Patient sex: M
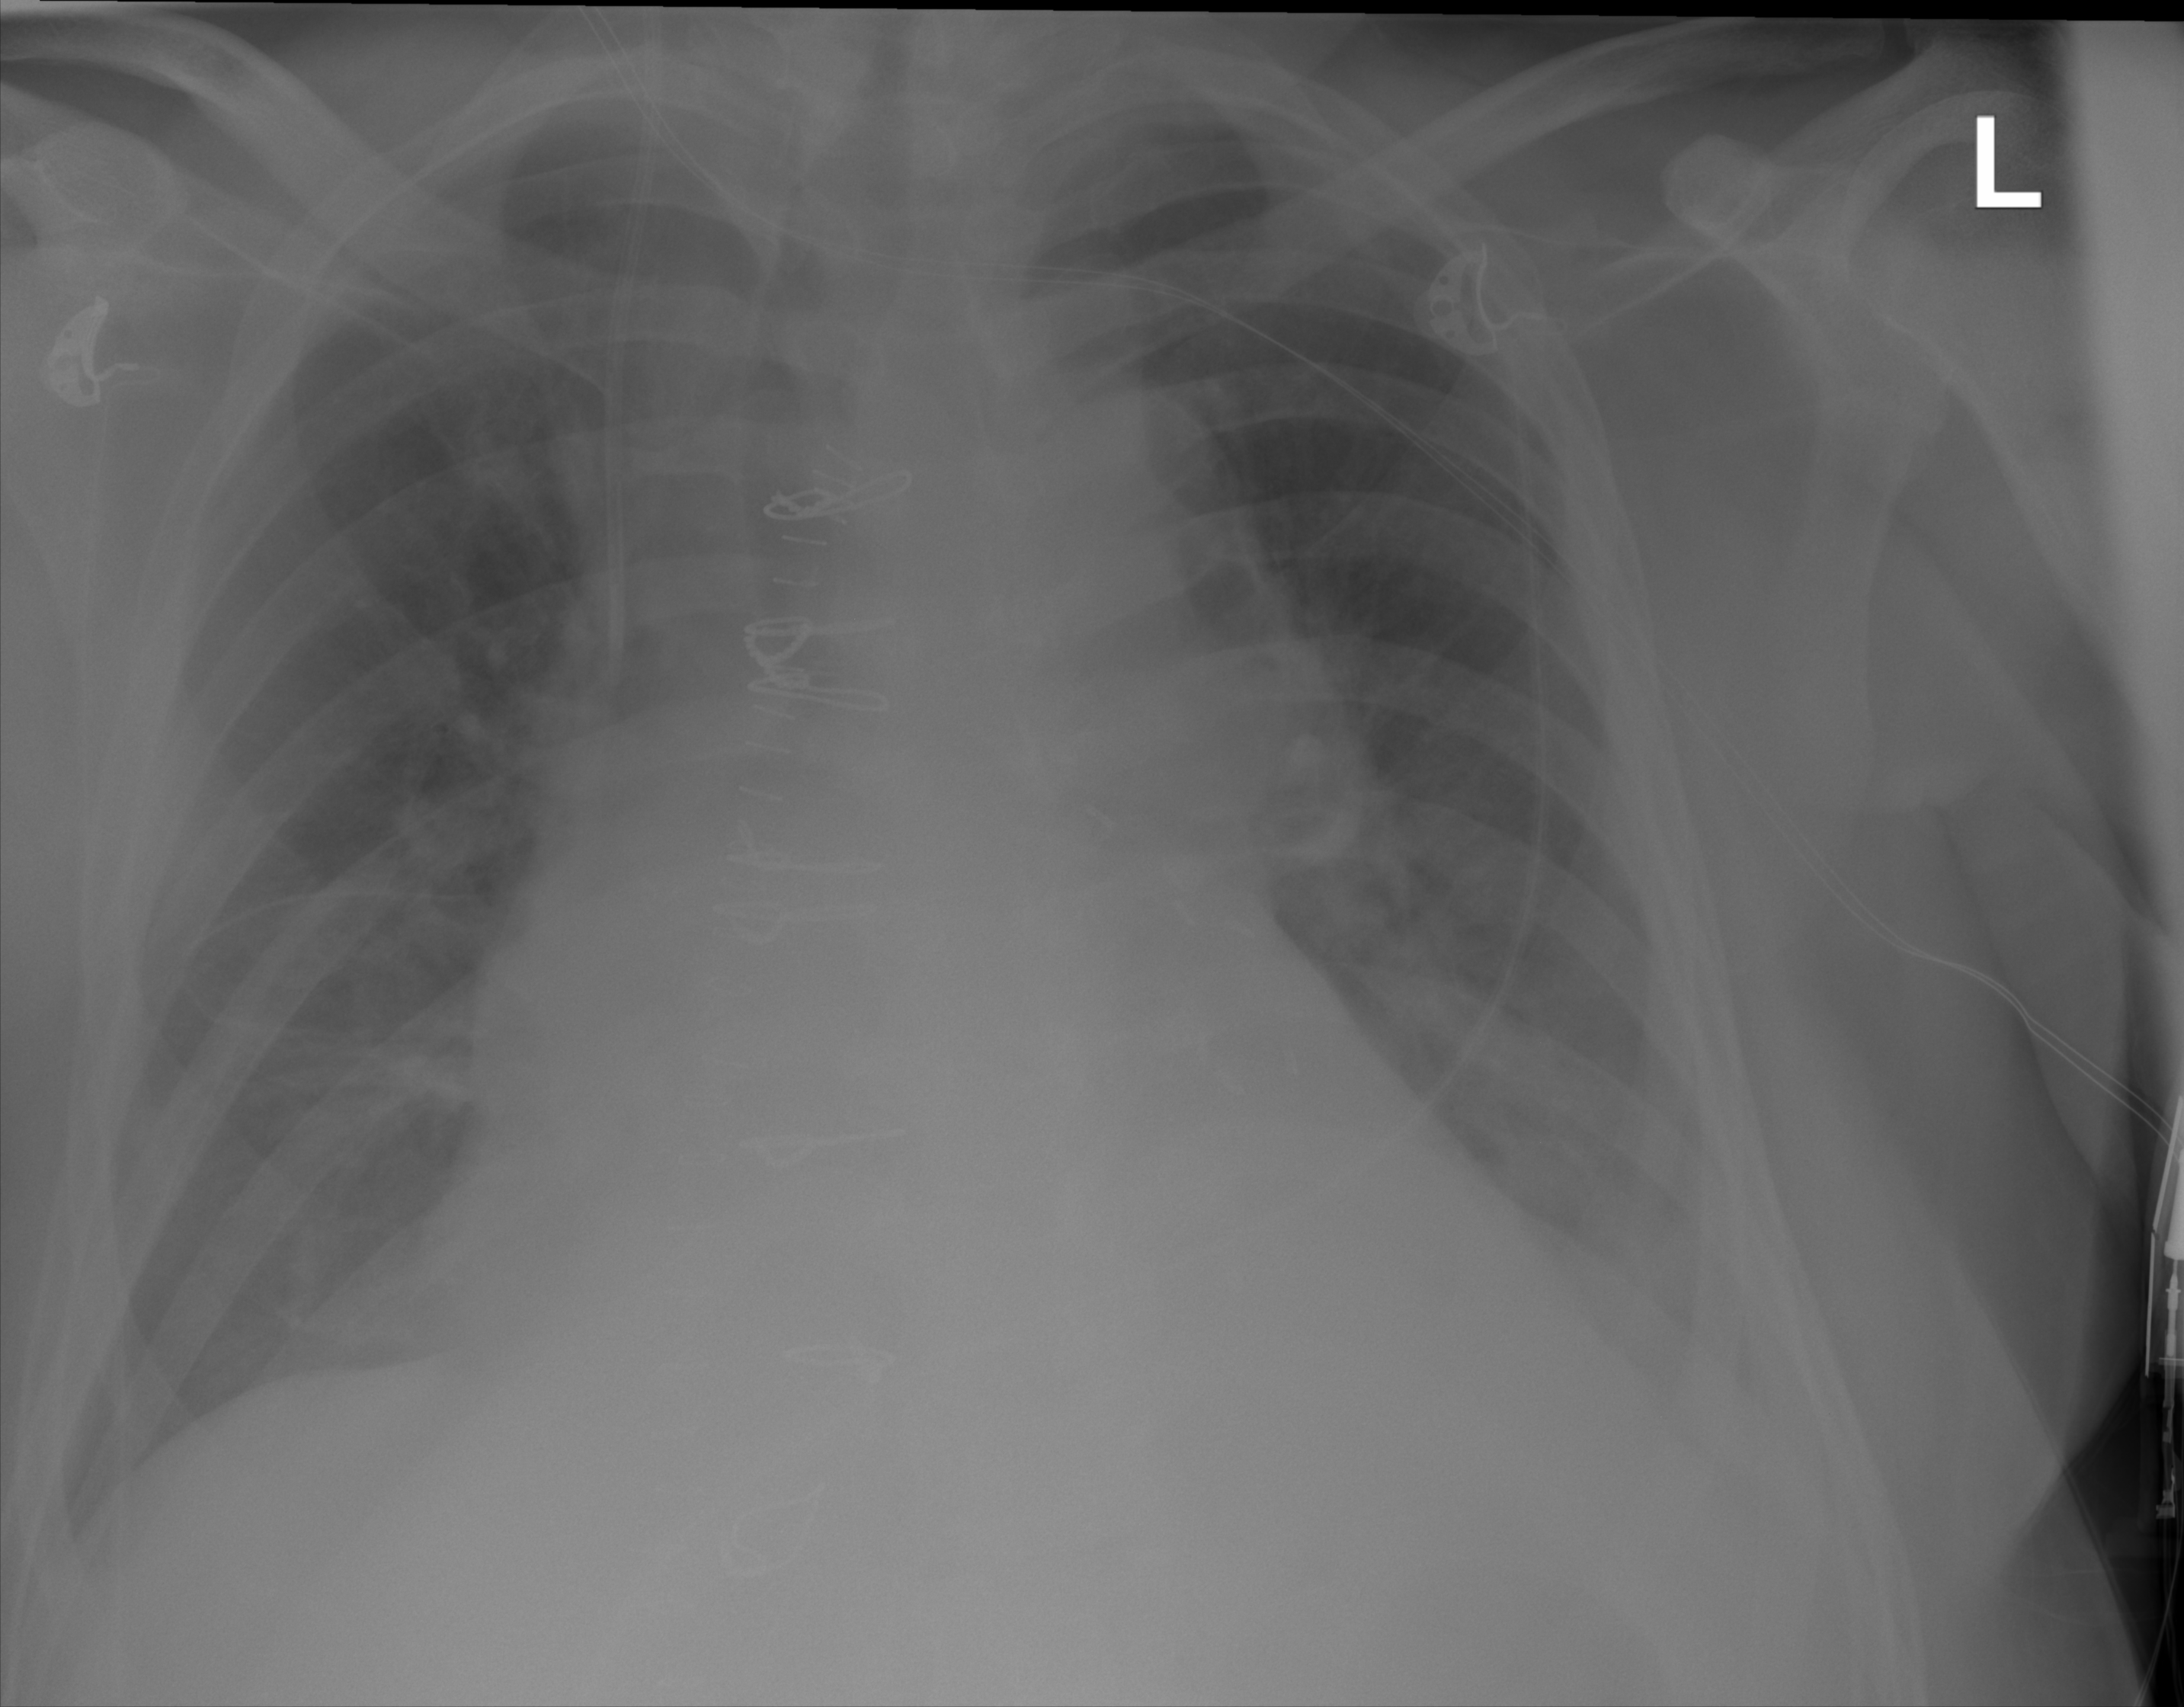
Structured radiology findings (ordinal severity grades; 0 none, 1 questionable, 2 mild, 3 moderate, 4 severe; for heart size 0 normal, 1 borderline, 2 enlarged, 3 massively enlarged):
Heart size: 2
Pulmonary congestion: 1
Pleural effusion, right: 0
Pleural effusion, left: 2
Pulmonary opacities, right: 0
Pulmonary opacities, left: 0
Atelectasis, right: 2
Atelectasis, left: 2